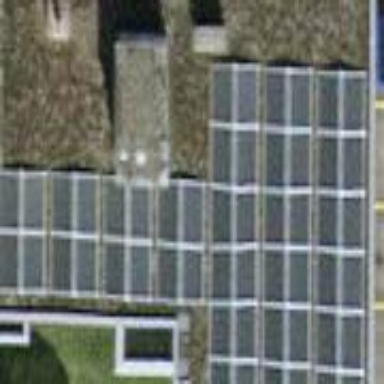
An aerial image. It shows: Solar power generator using photovoltaic method with solar photovoltaic panel types.